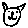
Label: cat